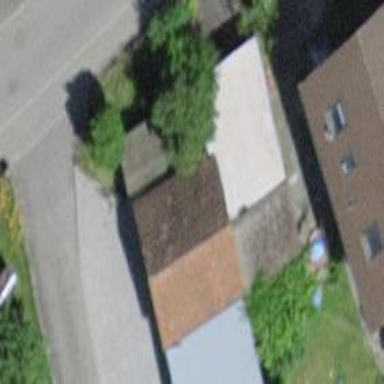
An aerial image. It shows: Garage building.